Interaction volume radius: 5 \u00c5
Interaction volume height: 10 \u00c5
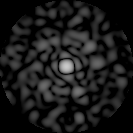
Disorder parameter: 0.8472